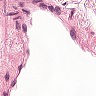
Metastatic tissue present: no